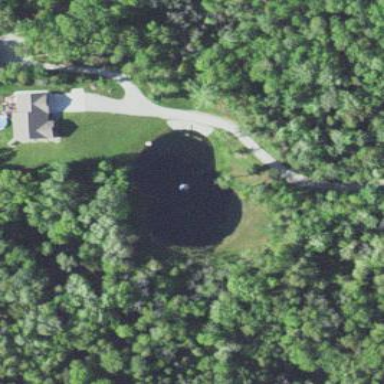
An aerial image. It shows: Pond with natural water.